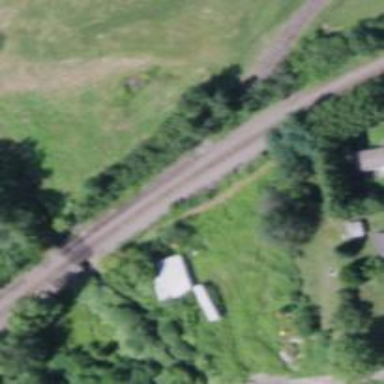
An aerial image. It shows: Disused railway.